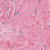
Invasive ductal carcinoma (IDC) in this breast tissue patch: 0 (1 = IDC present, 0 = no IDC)